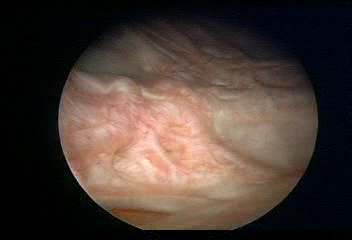
Modality: WLC
Class: Normal mucosa
Bladder cancer association: No